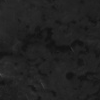
Atmospheric dust classification: not_dusty